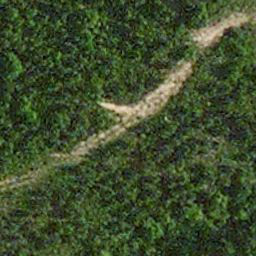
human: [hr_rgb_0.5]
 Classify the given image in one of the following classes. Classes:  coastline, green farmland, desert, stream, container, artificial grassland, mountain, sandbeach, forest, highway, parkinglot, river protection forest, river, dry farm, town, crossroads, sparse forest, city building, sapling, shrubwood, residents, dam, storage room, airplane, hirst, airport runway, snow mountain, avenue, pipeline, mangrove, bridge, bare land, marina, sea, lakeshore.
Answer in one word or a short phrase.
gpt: avenue